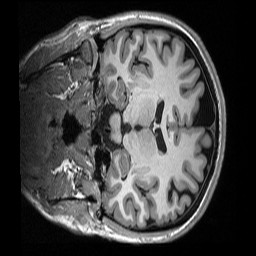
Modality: T1w
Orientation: coronal
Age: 34
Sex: female
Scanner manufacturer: siemens
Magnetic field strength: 3 T
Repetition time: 2.3 s
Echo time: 0.00298 s